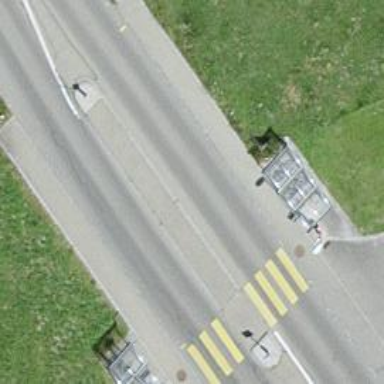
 serving as platform for public transportation."